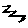
Label: zigzag